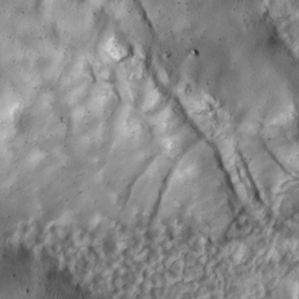
Label: non_frost